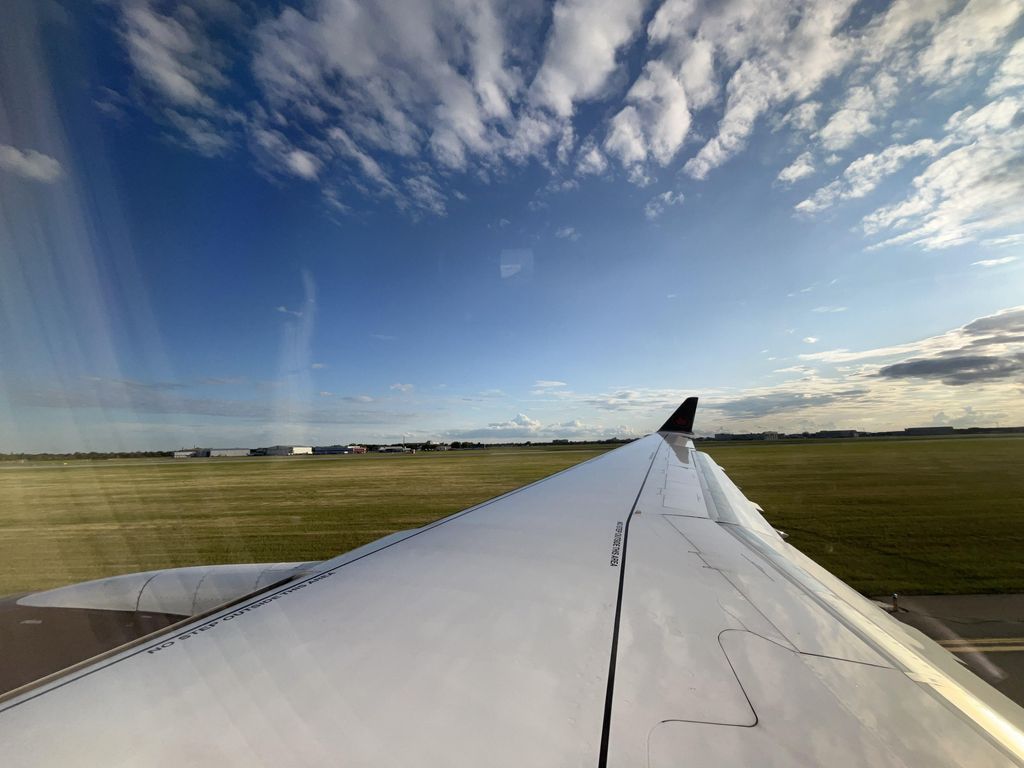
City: winnipeg